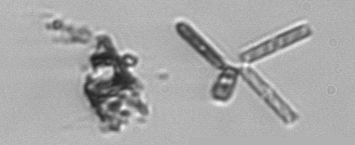
Label: Thalassionema